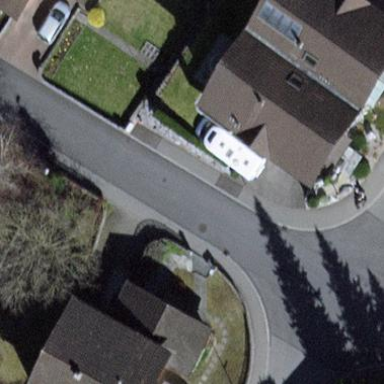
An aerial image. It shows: Semidetached house.